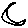
Label: moon